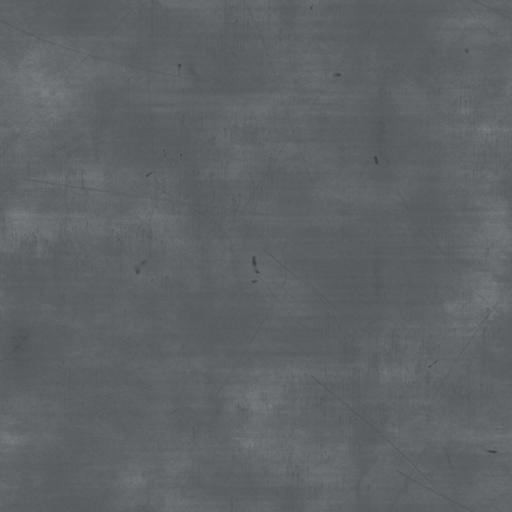
Tags: clean concrete dark smooth